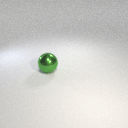
large green metal sphere